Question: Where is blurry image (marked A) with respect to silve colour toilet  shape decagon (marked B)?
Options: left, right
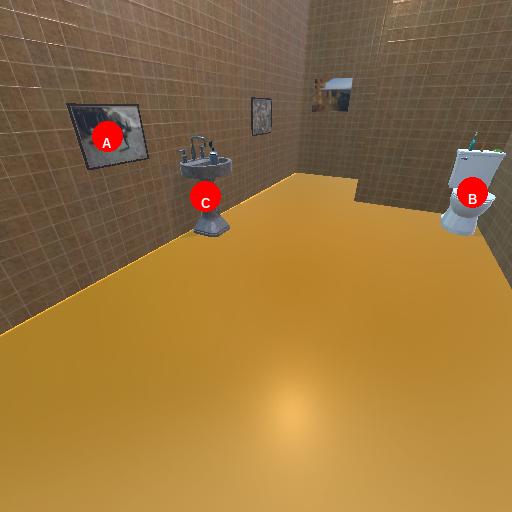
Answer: left